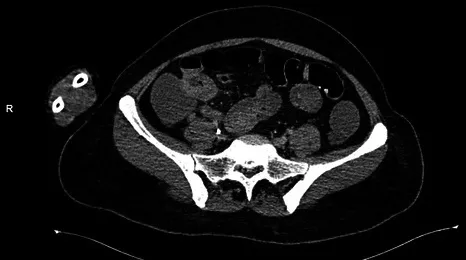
Abdominal computed tomography of the abdomen showing regional adenomegalies.
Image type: radiology (ct)